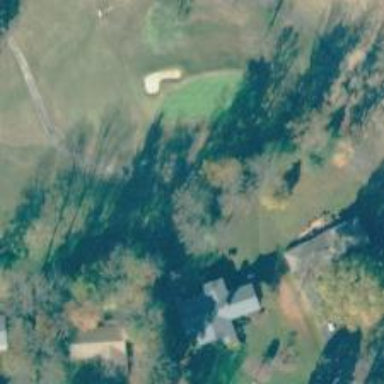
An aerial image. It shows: Service road designated as golf cart path.